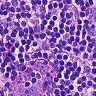
Metastatic tissue present: no